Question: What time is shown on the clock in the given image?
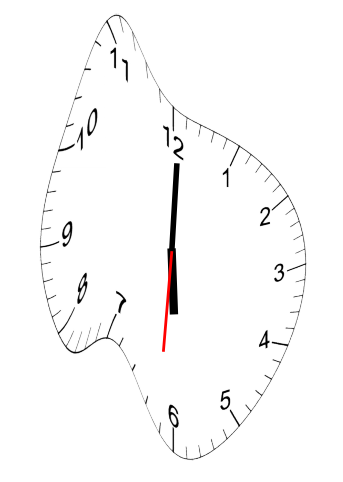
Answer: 06:00:31